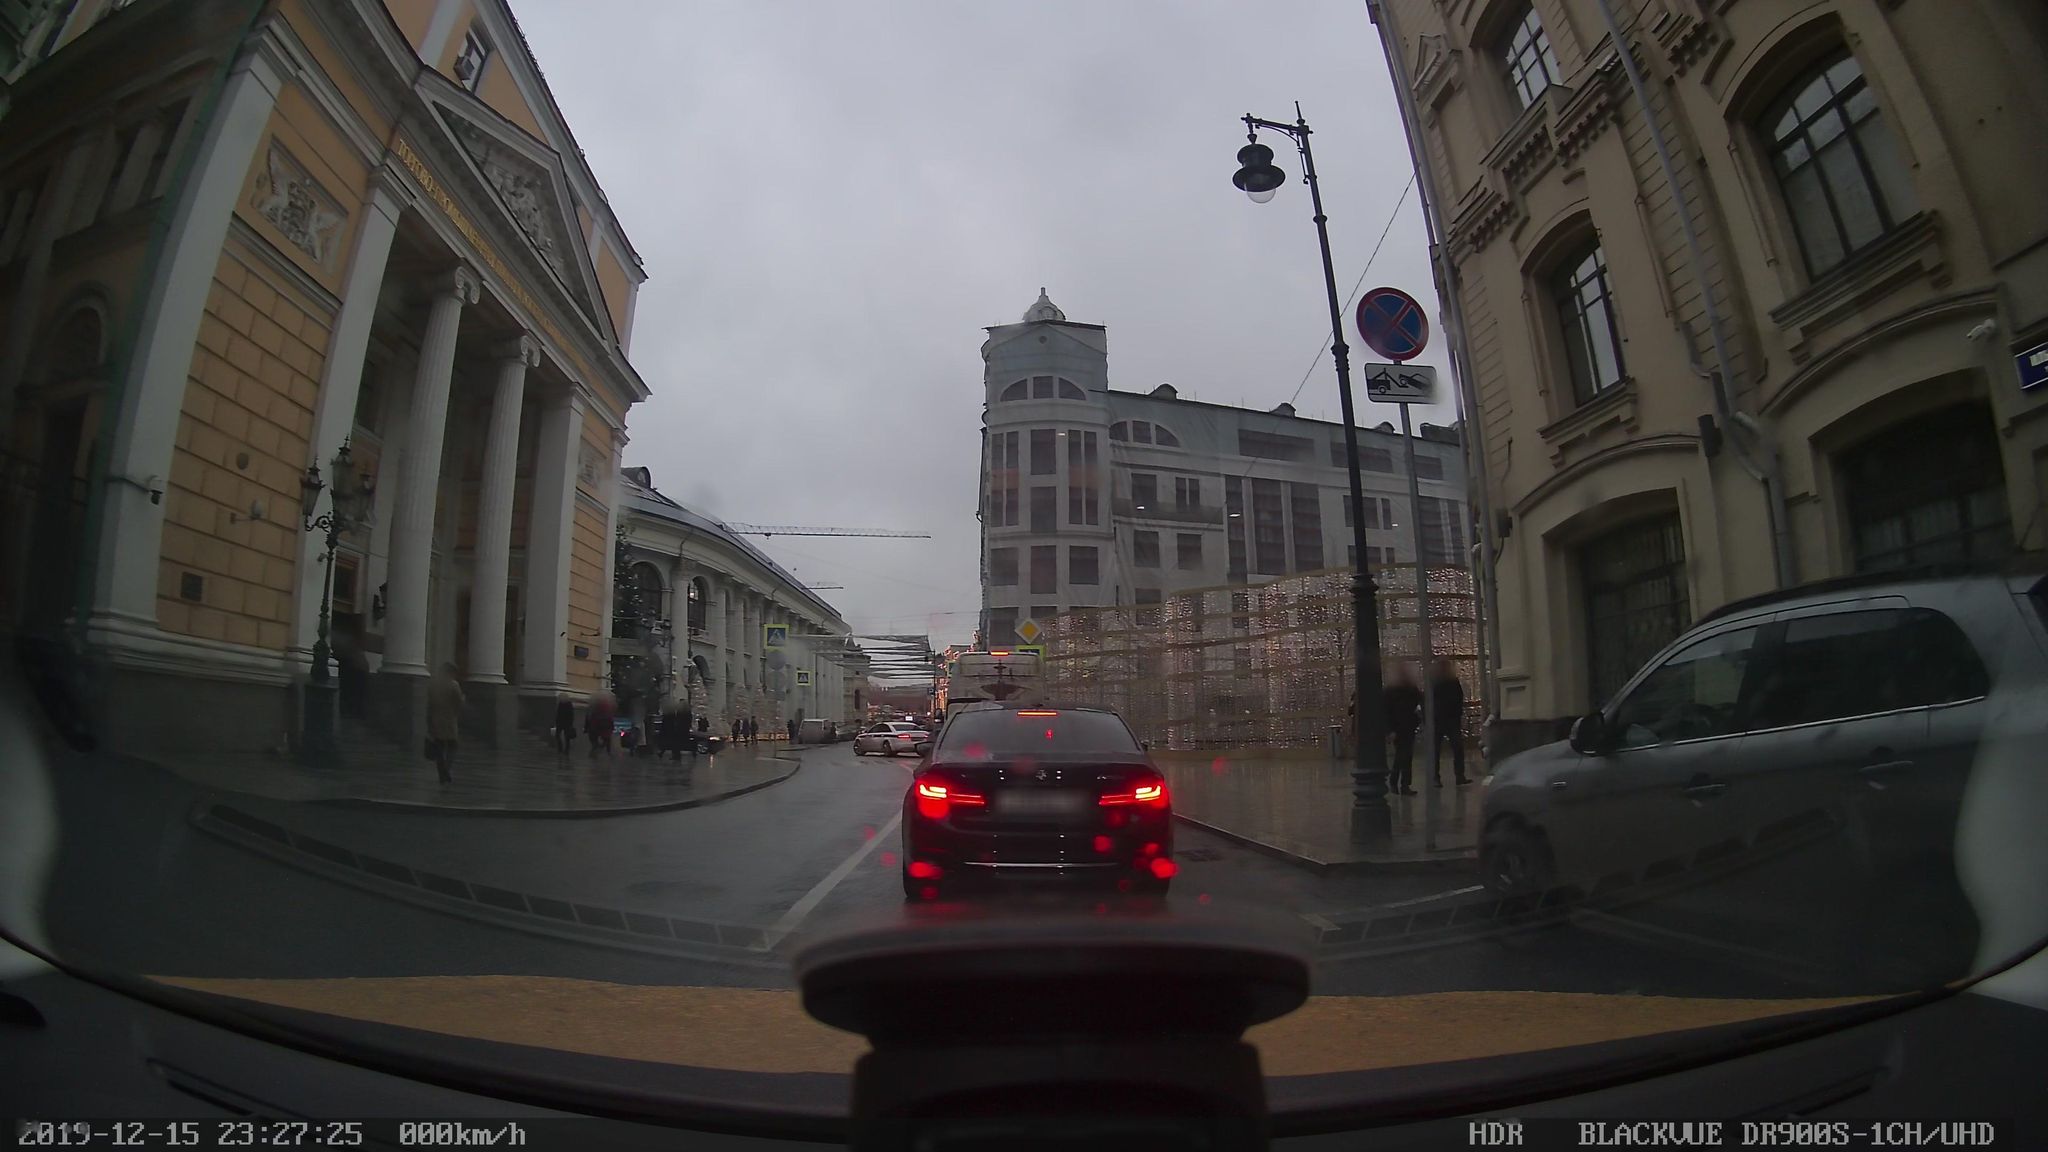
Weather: rainy
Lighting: dusk/dawn
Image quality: good
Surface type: driving surface
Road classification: tertiary
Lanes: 4
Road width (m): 4
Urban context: urban centre
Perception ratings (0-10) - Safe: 5.17, Lively: 7.26, Beautiful: 6.63, Boring: 0.83, Depressing: 6.67, Wealthy: 6.41